Question: I have a MATLAB routine with one rather obvious bottleneck. I've profiled the function, with the result that 2/3 of the computing time is used in the function 'levels':

The function 'levels' takes a matrix of floats and splits each column into 'nLevels' buckets, returning a matrix of the same size as the input, with each entry replaced by the number of the bucket it falls into.
To do this I use the 'quantile' function to get the bucket limits, and a loop to assign the entries to buckets. Here's my implementation:
'''
function [Y q] = levels(X,nLevels)
% "Assign each of the elements of X to an integer-valued level"
p = linspace(0, 1.0, nLevels+1);
q = quantile(X,p);
if isvector(q)
q=transpose(q);
end
Y = zeros(size(X));
for i = 1:nLevels
% "The variables g and l indicate the entries that are respectively greater than
% or less than the relevant bucket limits. The line Y(g & l) = i is assigning the
% value i to any element that falls in this bucket."
if i ~= nLevels % "The default; doesnt include upper bound"
g = bsxfun(@ge,X,q(i,:));
l = bsxfun(@lt,X,q(i+1,:));
else % "For the final level we include the upper bound"
g = bsxfun(@ge,X,q(i,:));
l = bsxfun(@le,X,q(i+1,:));
end
Y(g & l) = i;
end
'''
Is there anything I can do to speed this up? Can the code be vectorized?
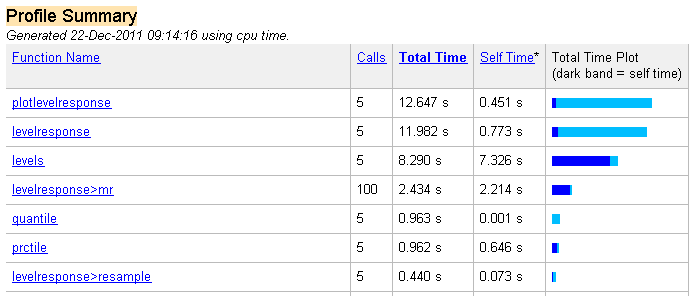
Answer: If I understand correctly, you want to know how many items fell in each bucket.
Use:
> n = hist(Y,nbins)
Though I am not sure that it will help in the speedup. It is just cleaner this way.
Edit : Following the comment:
You can use the second output parameter of
> [n,bin] = histc(...) also returns an index matrix bin. If x is a vector, n(k) = >sum(bin==k). bin is zero for out of range values. If x is an M-by-N matrix, then